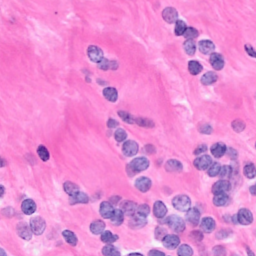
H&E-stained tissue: Breast